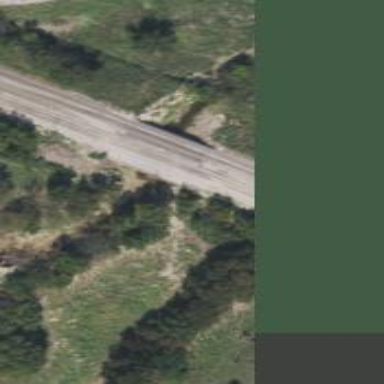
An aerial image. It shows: Railway siding for service.